Question: This issue is very common. I have read some articles but can't find the problem. I want to create a simple HelloWorld program in EJB 3.0, eclipse luna, jboss 7.1.1 Final.
Here is my bean:
'''
package com.tcs.HelloWorldPack;
import javax.ejb.Stateless;
/**
* Session Bean implementation class HelloWorld
*/
@Stateless(mappedName="HelloWorldBean")
public class HelloWorld implements HelloWorldRemote {
/**
* Default constructor.
*/
public HelloWorld() {
// TODO Auto-generated constructor stub
}
@Override
public void displayMsg() {
// TODO Auto-generated method stub
System.out.println("Hello World!!");
}
}
'''
Here is my remote interface:
'''
package com.tcs.HelloWorldPack;
import javax.ejb.Local;
//import javax.ejb.Remote;
import javax.ejb.Remote;
@Remote
public interface HelloWorldRemote {
void displayMsg();
}
'''
Here is my client which is running in the same machine:
'''
package com.tcs.HelloWorldClient;
import java.util.Hashtable;
import java.util.Properties;
import com.tcs.HelloWorldPack.*;
import javax.ejb.EJB;
import javax.naming.Context;
import javax.naming.InitialContext;
import javax.naming.NamingException;
public class HelloWorldClient {
public static void main(String[] args) throws NamingException {
final Hashtable jndiProperties = new Hashtable();
jndiProperties.put(Context.URL_PKG_PREFIXES, "org.jboss.ejb.client.naming");
jndiProperties.put(javax.naming.Context.SECURITY_PRINCIPAL, "myUser");
jndiProperties.put(javax.naming.Context.SECURITY_CREDENTIALS, "myPass");
// jndiProperties.put(javax.naming.Context.PROVIDER_URL, "jnp://localhost:1099");
// jndiProperties.put(javax.naming.Context.INITIAL_CONTEXT_FACTORY, "org.jboss.naming.remote.client.InitialContextFactory");
jndiProperties.put("jboss.naming.client.ejb.context", true);
final Context context = new InitialContext(jndiProperties);
final String appName= "HeloWorldEJBEAR";
final String moduleName= "";
final String distinctName ="";
final String beanName = "HeloWorld";
final String viewClassName = "com.tcs.HelloWorldPack.HelloWorldRemote";
HelloWorldRemote hello = (HelloWorldRemote) context.lookup("ejb:" + appName + "/" + moduleName + "/" + distinctName + "/" + beanName + "!" + viewClassName);
hello.displayMsg();
}
}
'''
This is my jboss-ejb-client.properties file:
'''
remote.connectionprovider.create.options.org.xnio.Options.SSL_ENABLED=false
remote.connections=default
remote.connection.default.host=localhost
remote.connection.default.port = 4447
remote.connection.default.connect.options.org.xnio.Options.SASL_POLICY_NOANONYMOUS=false
remote.connection.default.username=myUser
remote.connection.default.password=myPass
'''
I have put the properties file in the classpath also.But this is happening when I am trying to run it:
'''
Exception in thread "main" java.lang.IllegalStateException: No EJB receiver available for handling [appName:HeloWorldEJBEAR,modulename:,distinctname:] combination for invocation context org.jboss.ejb.client.EJBClientInvocationContext@413ded77
at org.jboss.ejb.client.EJBClientContext.requireEJBReceiver(EJBClientContext.java:584)
at org.jboss.ejb.client.ReceiverInterceptor.handleInvocation(ReceiverInterceptor.java:119)
at org.jboss.ejb.client.EJBClientInvocationContext.sendRequest(EJBClientInvocationContext.java:181)
at org.jboss.ejb.client.EJBInvocationHandler.doInvoke(EJBInvocationHandler.java:136)
at org.jboss.ejb.client.EJBInvocationHandler.doInvoke(EJBInvocationHandler.java:121)
at org.jboss.ejb.client.EJBInvocationHandler.invoke(EJBInvocationHandler.java:104)
at com.sun.proxy.$Proxy0.displayMsg(Unknown Source)
at com.tcs.HelloWorldClient.HelloWorldClient.main(HelloWorldClient.java:71)
Jan 08, 2015 3:34:44 PM org.jboss.ejb.client.remoting.ChannelAssociation$ResponseReceiver handleEnd
INFO: Channel Channel ID de8d2aa6 (outbound) of Remoting connection 44477156 to localhost/127.0.0.1:4447 can no longer process messages
'''
I have also uploaded my directory structure. I am new to the EJB concept. Please help me to find where is the problem. Thanks in advance.
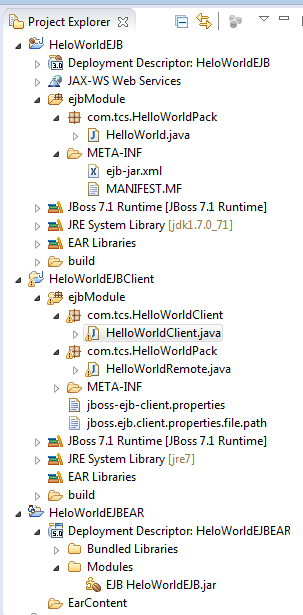
Answer: Your module name is an empty String, but the module name can't be an empty string in the JNDI name.
Look <URL>
you have to set the name of your ejb module .jar, without the .jar suffix.
'final String moduleName = "HeloWorldEJB";'
Then it should work.